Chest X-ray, AP view. Patient: 58 years old, sex M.
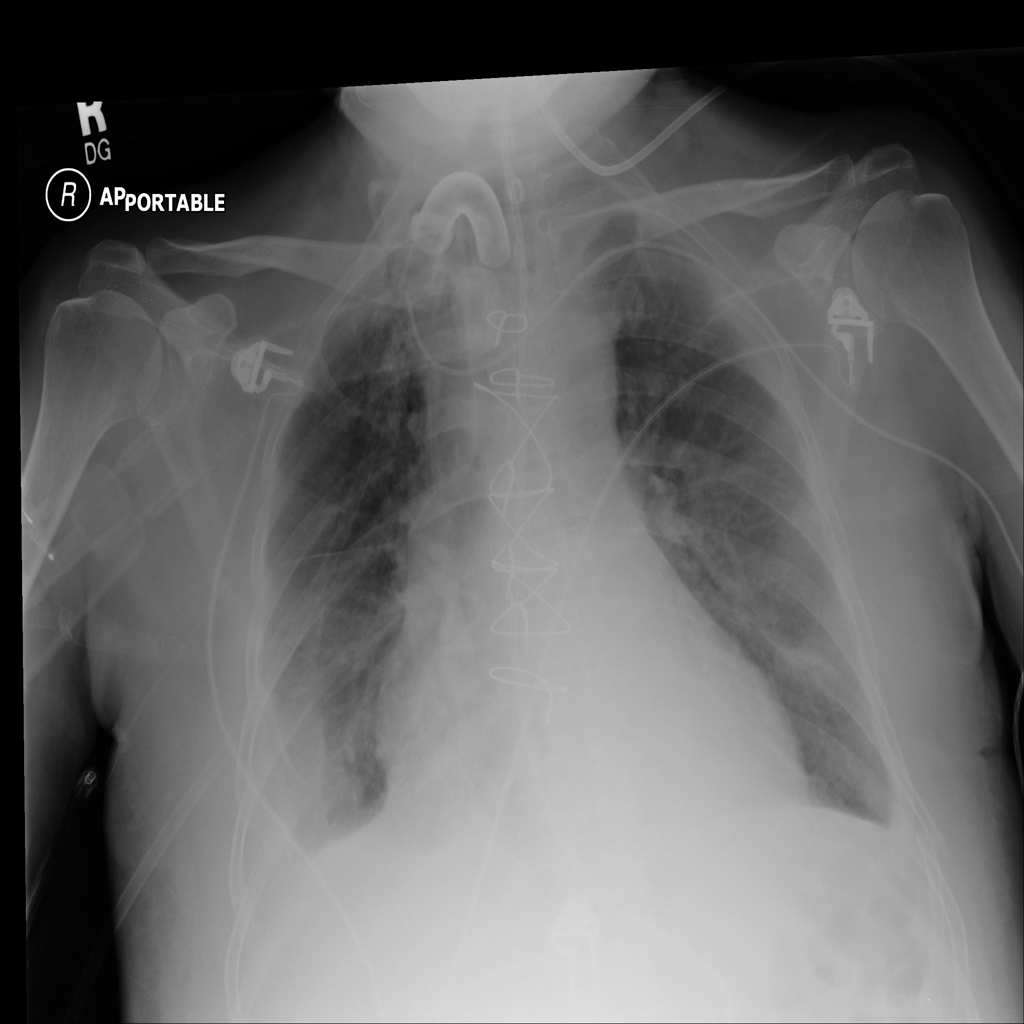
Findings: Atelectasis, Consolidation